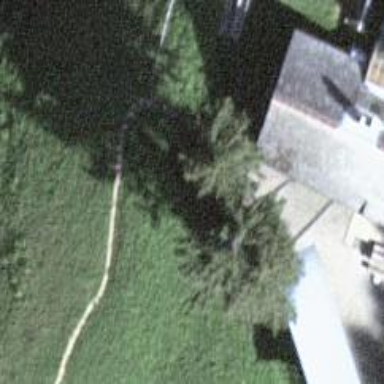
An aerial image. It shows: Path on the ground.